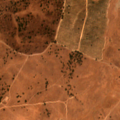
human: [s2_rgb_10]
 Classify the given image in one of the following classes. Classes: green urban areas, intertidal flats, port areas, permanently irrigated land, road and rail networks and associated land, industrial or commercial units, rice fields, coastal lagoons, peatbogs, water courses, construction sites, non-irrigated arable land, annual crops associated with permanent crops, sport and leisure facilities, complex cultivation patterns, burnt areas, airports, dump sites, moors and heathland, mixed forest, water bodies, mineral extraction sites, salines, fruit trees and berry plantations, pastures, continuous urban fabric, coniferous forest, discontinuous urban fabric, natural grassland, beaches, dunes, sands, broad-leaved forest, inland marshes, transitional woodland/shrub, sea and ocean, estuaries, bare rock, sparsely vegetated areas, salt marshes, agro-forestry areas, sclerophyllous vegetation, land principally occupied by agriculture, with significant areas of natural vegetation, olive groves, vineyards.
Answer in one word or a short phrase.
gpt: non-irrigated arable land, olive groves, agro-forestry areas, water bodies